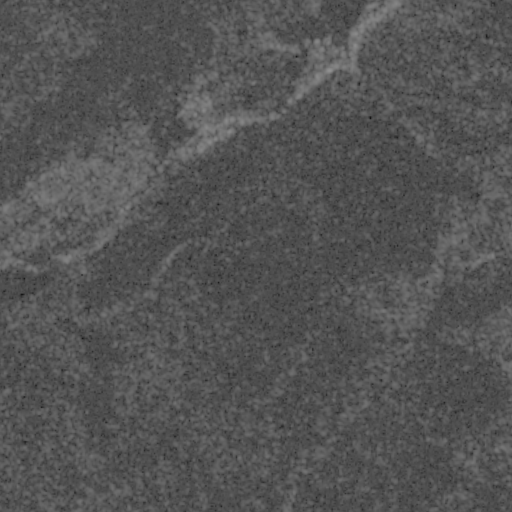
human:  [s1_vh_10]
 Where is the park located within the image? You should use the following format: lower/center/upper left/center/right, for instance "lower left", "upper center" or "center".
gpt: The park is located in the upper right of the image.
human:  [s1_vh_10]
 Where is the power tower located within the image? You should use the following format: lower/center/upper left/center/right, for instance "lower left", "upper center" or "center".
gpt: The power tower is located in the lower left of the image.
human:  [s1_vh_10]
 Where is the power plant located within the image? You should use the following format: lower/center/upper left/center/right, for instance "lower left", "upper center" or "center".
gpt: There is no power plant in the image.

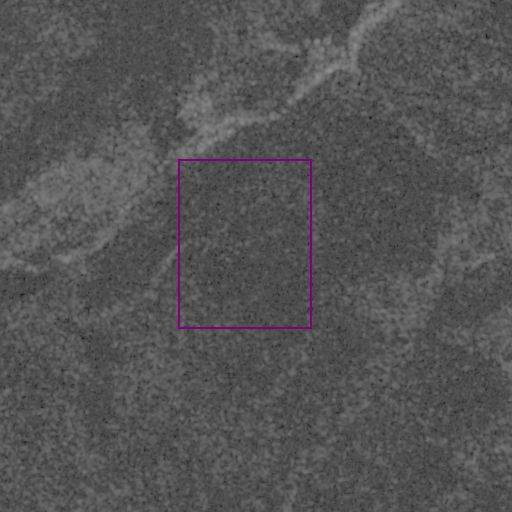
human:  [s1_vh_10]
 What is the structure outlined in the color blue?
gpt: There is no blue outline.
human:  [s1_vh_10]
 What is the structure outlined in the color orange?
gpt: There is no structure outlined in orange.